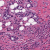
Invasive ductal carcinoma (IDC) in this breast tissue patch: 0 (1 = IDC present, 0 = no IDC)